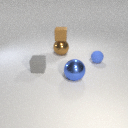
small blue rubber sphere to the right of large blue metal sphere